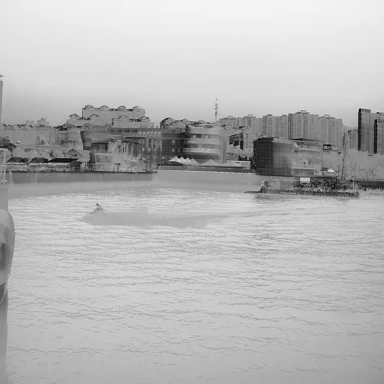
There is a canoe in the infrared image.